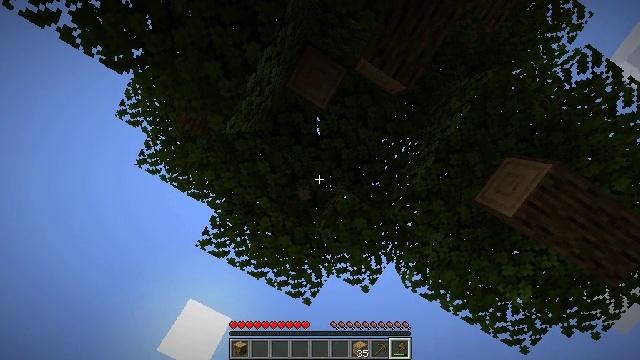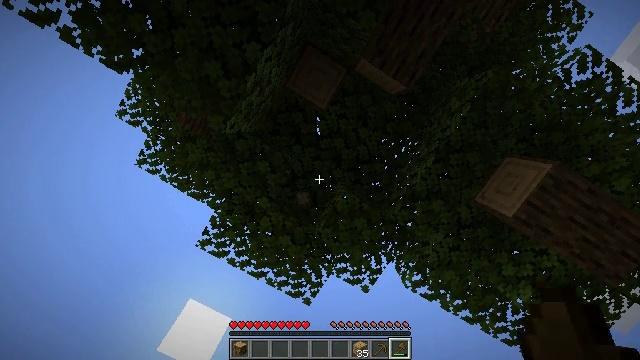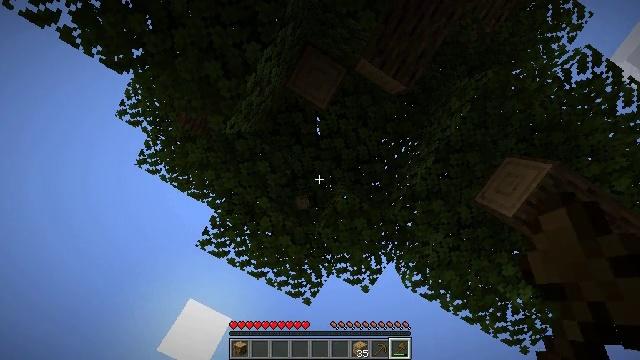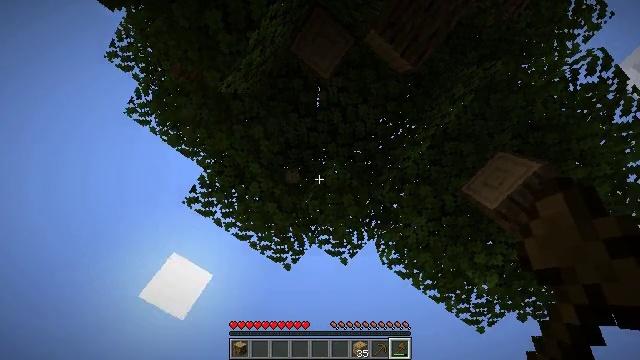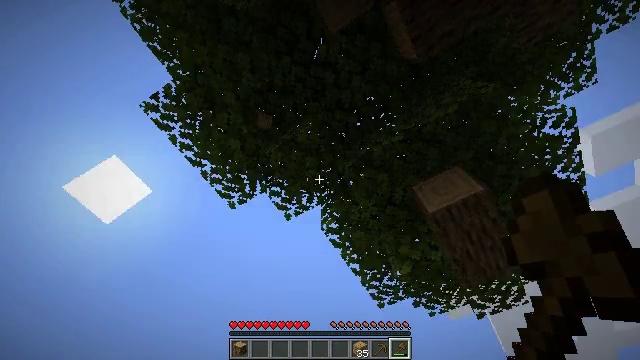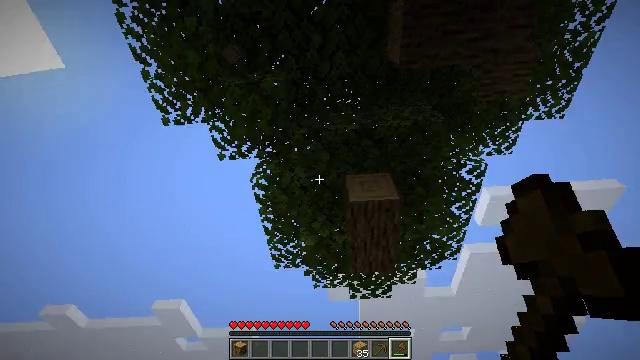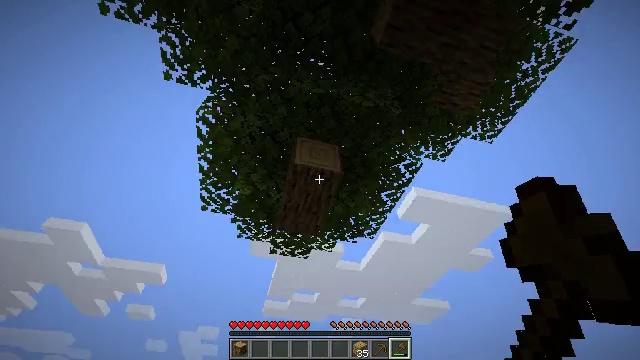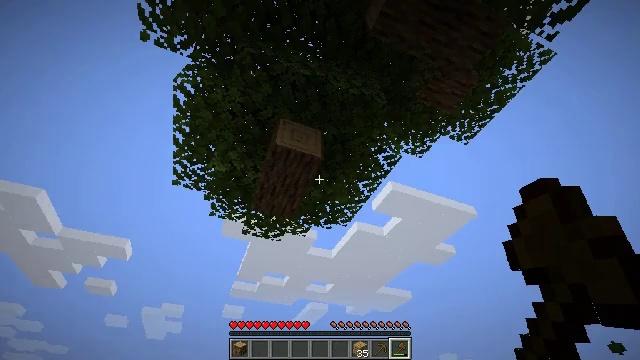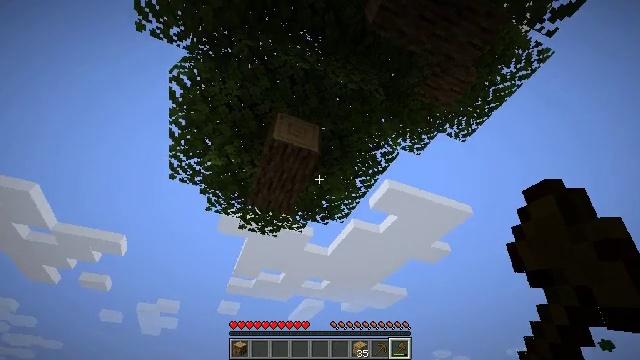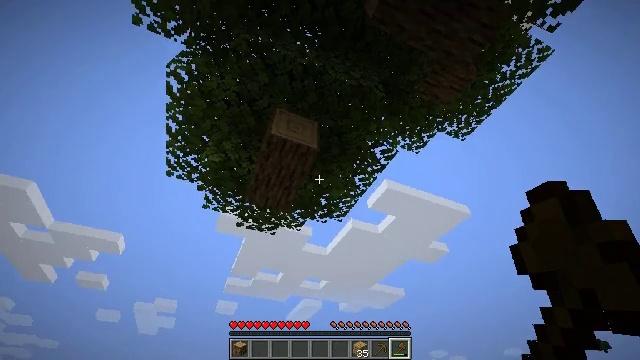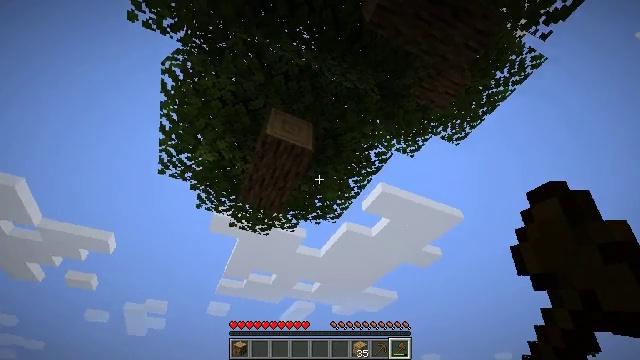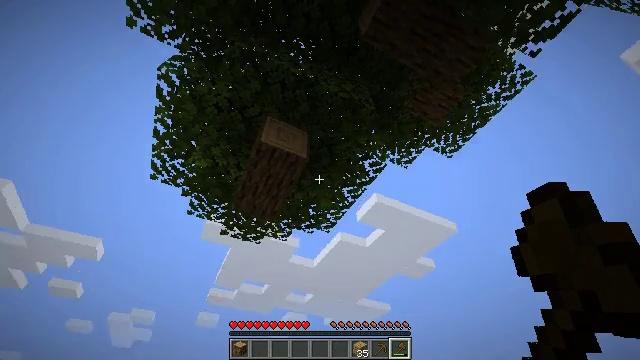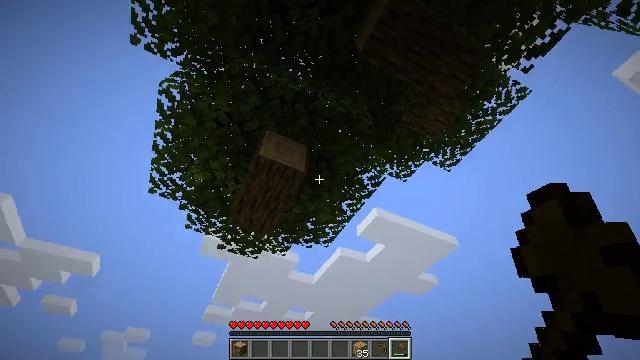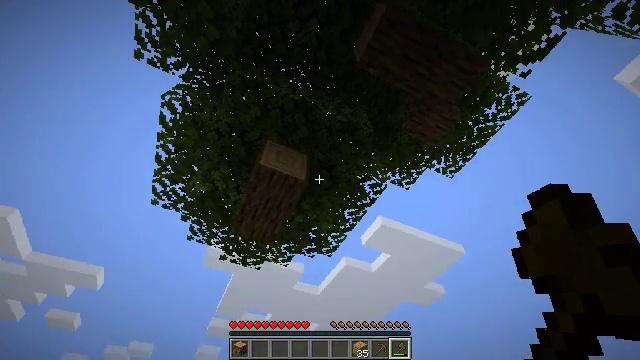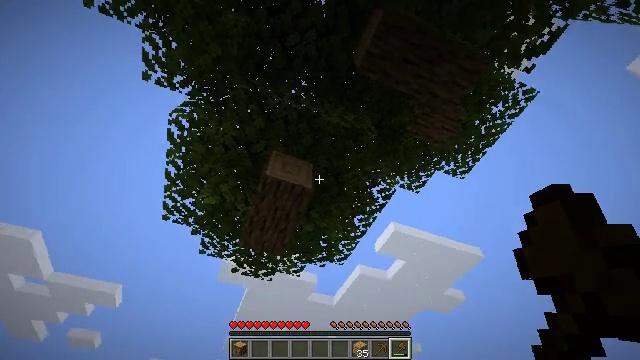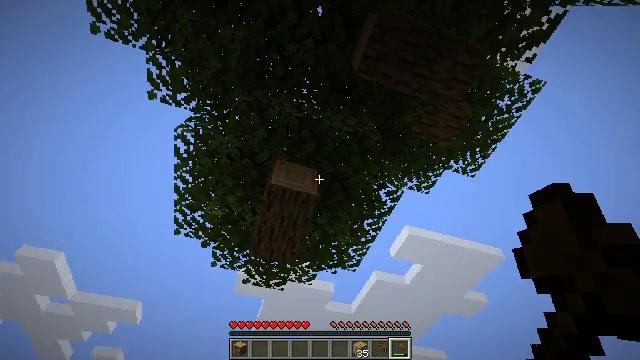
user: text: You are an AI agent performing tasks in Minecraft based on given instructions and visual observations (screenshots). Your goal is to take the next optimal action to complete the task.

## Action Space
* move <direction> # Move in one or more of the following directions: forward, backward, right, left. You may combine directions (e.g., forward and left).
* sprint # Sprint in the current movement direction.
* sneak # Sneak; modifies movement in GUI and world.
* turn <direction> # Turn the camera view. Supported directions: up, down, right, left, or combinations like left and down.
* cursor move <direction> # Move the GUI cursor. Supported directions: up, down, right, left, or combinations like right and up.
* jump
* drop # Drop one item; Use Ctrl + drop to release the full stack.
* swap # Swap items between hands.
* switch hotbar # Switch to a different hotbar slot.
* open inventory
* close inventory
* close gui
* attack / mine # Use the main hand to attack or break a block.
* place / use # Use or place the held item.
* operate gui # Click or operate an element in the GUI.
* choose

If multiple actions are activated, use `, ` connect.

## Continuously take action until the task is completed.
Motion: motion action
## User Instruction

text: Gather oak logs from trees.
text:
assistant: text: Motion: attack / mine
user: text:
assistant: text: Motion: attack / mine
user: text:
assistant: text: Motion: sneak, turn right and down, attack / mine
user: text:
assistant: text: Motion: sneak, turn right and down, attack / mine
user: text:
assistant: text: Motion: move forward, sneak, turn right and down, attack / mine
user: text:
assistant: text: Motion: move forward, sneak, turn right and down, attack / mine
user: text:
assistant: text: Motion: move forward, sneak, turn right and down, attack / mine
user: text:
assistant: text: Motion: move forward, sneak, attack / mine
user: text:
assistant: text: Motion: move forward, sneak, attack / mine
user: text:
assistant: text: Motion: move forward, sneak, turn right, attack / mine
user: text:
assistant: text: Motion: move forward, sneak, turn right and up, attack / mine
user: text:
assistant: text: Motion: move forward and move right, sneak, turn up, attack / mine
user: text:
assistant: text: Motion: move forward and move right, sneak, turn left and up, attack / mine
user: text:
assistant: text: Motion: move forward and move right, sneak, turn left and up, attack / mine
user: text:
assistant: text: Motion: move forward, sneak, turn left and up, attack / mine
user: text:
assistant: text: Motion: move forward, sneak, turn left, attack / mine
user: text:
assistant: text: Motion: move forward, sneak, turn left, attack / mine
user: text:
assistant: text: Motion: move forward, sneak, attack / mine
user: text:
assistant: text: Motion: move forward, sneak, attack / mine
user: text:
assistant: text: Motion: move forward, sneak, attack / mine
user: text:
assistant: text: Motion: move forward, sneak, attack / mine
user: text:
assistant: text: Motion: move forward, sneak, attack / mine
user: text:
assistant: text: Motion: move forward, sneak, attack / mine
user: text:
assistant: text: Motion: move forward, sneak, attack / mine
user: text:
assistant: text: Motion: move forward, sneak, attack / mine
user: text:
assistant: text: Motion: move forward, sneak, attack / mine
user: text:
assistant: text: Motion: move forward, sneak, attack / mine
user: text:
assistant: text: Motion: move forward, sneak, attack / mine
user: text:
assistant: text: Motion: move forward, sneak, attack / mine
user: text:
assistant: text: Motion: move forward, sneak, attack / mine